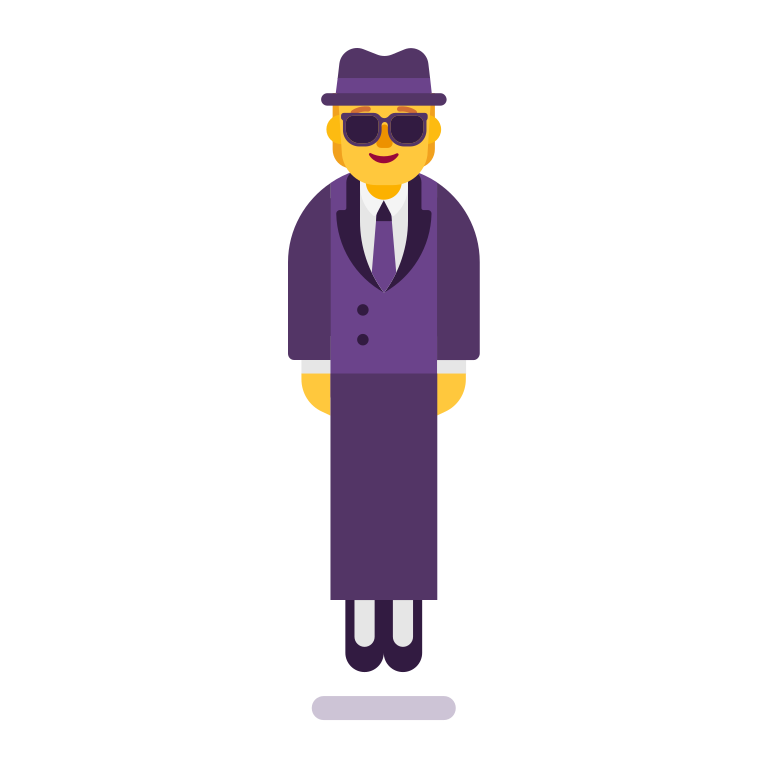
person in suit levitating flat default